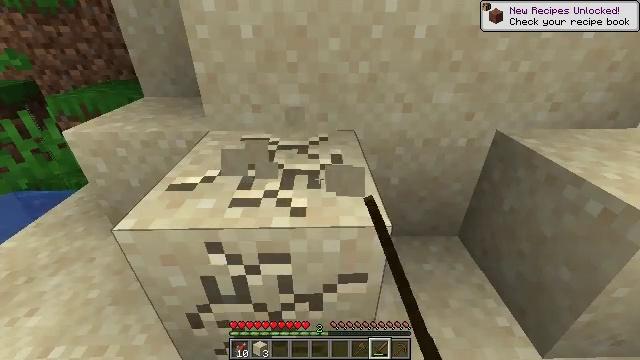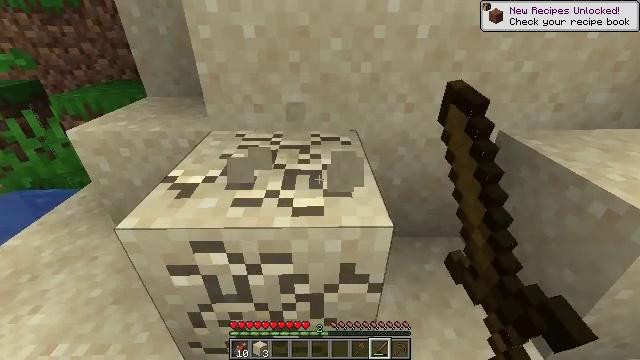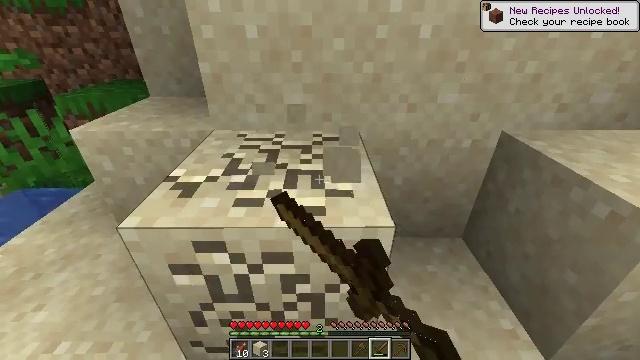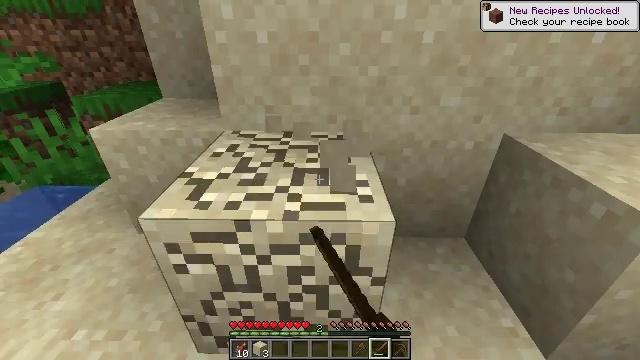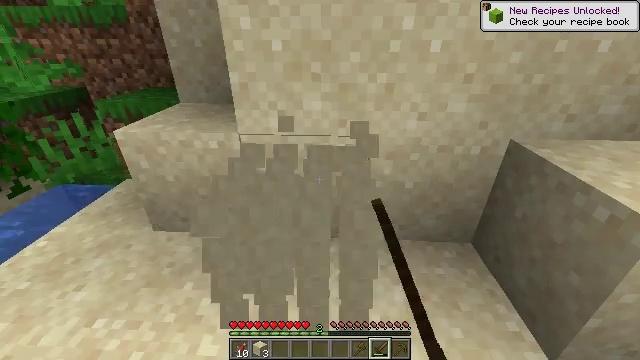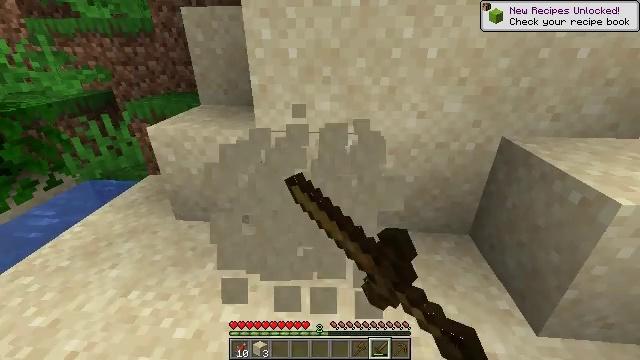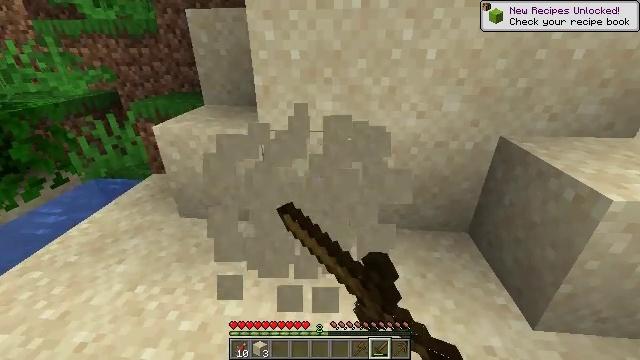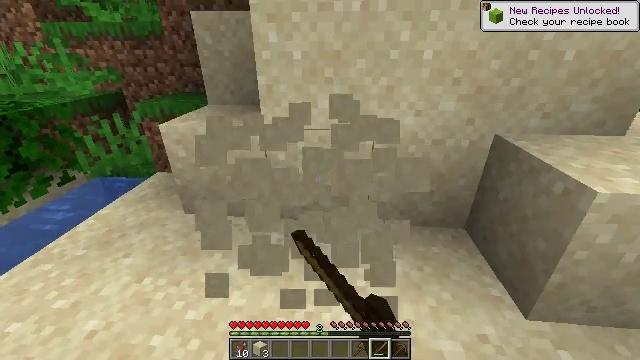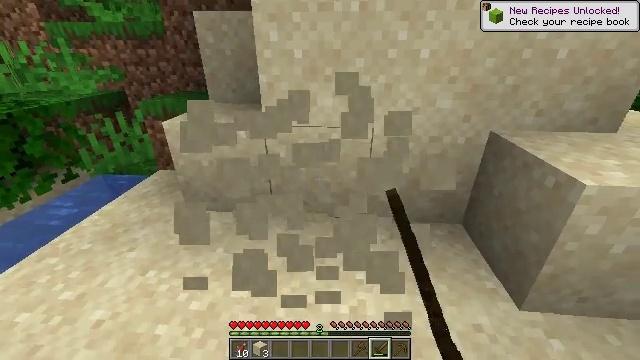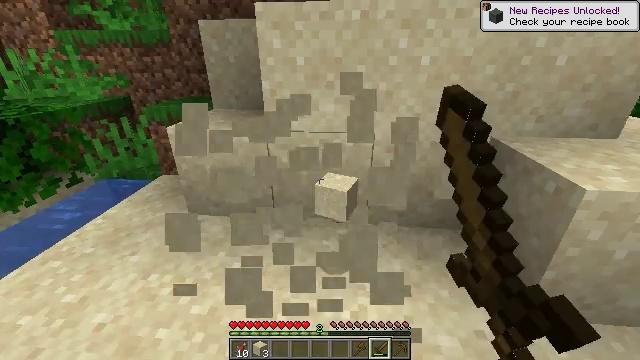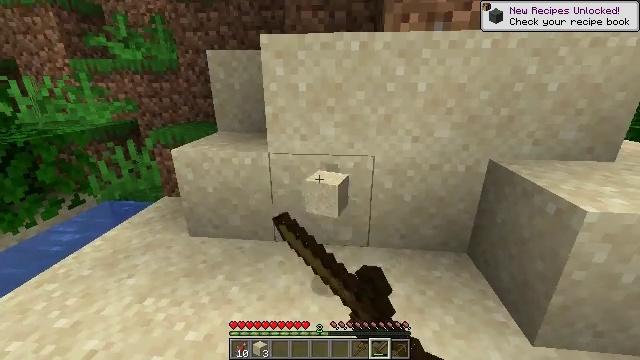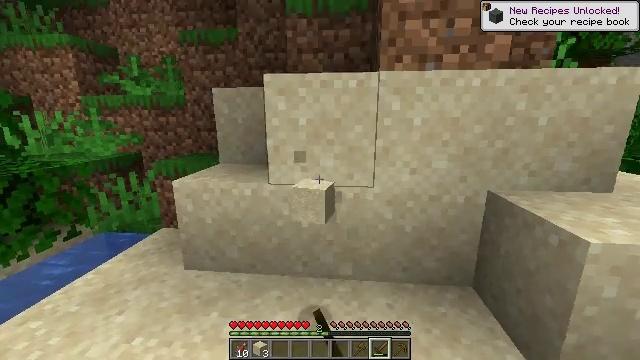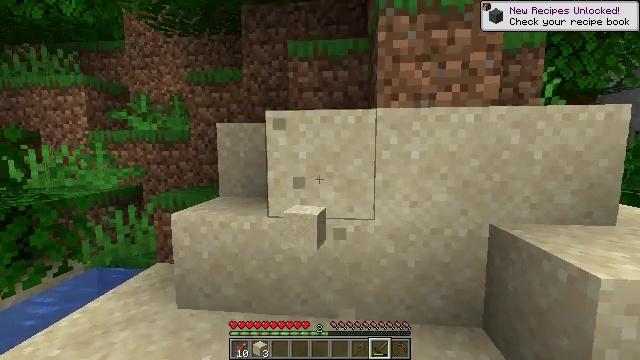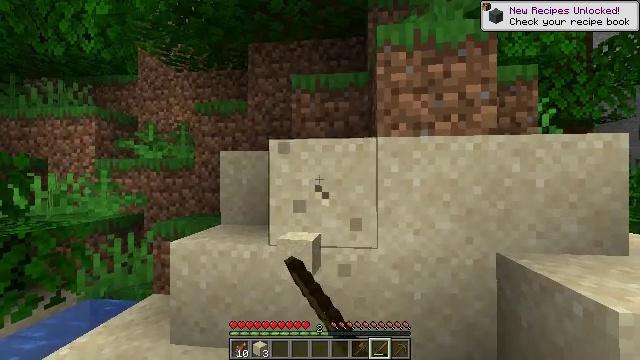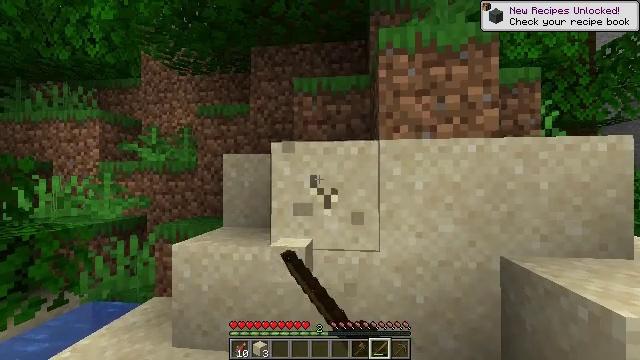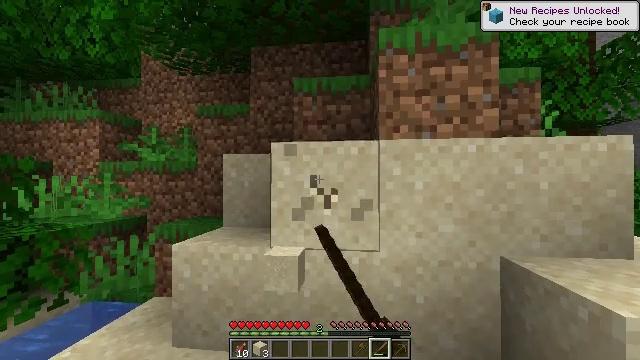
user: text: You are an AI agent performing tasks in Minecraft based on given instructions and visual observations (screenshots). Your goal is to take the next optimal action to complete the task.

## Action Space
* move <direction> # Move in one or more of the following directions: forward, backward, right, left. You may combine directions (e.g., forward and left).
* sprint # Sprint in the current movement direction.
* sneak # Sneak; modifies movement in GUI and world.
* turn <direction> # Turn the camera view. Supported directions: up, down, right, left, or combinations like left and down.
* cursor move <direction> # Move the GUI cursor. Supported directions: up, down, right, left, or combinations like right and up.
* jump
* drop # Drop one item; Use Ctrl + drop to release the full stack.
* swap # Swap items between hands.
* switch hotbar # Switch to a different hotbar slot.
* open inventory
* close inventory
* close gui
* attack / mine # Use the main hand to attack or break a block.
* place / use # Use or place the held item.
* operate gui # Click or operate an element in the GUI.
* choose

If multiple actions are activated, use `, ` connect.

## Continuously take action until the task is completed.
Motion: motion action
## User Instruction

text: Mine sand by the water.
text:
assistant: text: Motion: attack / mine
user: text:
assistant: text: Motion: attack / mine
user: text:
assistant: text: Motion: move back, turn left, attack / mine
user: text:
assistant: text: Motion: move back, turn left and up, attack / mine
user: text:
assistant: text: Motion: move back, turn left and up, attack / mine
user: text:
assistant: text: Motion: attack / mine
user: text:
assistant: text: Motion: attack / mine
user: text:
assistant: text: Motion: attack / mine
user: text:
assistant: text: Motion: turn up, attack / mine
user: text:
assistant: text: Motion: turn up, attack / mine
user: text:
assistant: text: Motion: turn up, attack / mine
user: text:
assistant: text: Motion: turn up, attack / mine
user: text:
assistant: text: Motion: turn up, attack / mine
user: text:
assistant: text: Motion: attack / mine
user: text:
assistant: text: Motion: attack / mine
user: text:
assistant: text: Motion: attack / mine
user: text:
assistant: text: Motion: attack / mine
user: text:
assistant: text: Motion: attack / mine
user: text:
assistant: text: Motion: attack / mine
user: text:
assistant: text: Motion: attack / mine
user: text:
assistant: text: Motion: attack / mine
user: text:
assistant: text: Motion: attack / mine
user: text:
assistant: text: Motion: attack / mine
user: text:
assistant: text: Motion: attack / mine
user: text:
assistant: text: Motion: attack / mine
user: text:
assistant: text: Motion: attack / mine
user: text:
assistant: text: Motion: turn right and down, attack / mine
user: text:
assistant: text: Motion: attack / mine
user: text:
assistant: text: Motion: attack / mine
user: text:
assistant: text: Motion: move forward, attack / mine